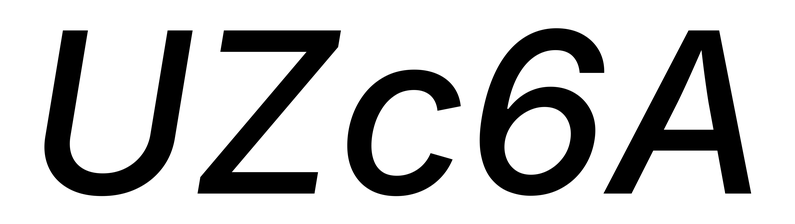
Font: Inter-Italic_Medium_Italic